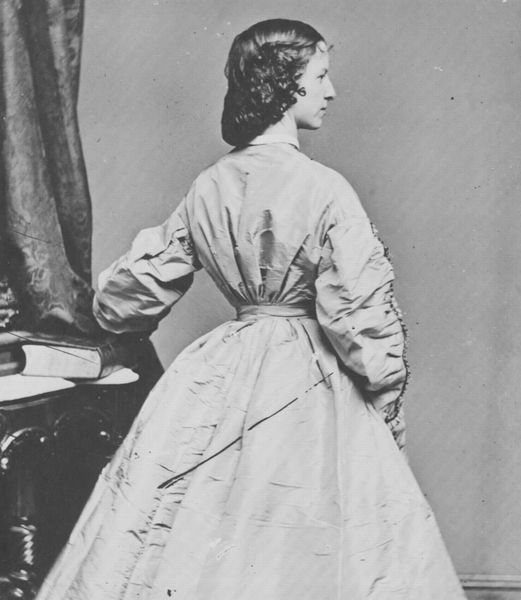
Titel: Maggie Mitchell
Künstler: Mathew B. Brady
Schlagwörter: hand, frau, frisur, grau, haar, kleid, mund, nase, profil, rücken, schwarz, stirn, stützen, tisch, weiss, blick, gürtel, wand, arm, arme, falten, gesicht, bildnis, portrait, porträt, vorhang, auge, gewand, haare, kinn, locken, puffärmel, taille, rückenansicht, kommode, schrank, atelier, ellenbogen, foto, fotografie, photographie, buch, schwarz weiß, seite, damast, braue, korsett, gerafft, vorhand, fotographie, krinoline, tailliert, porfil, geraft